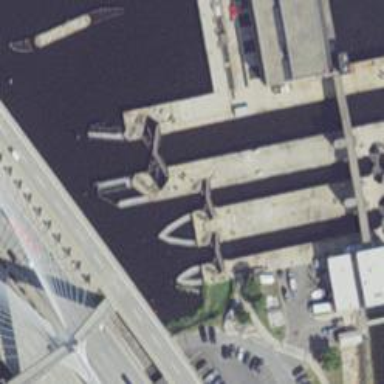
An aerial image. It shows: Lock gate along waterway.